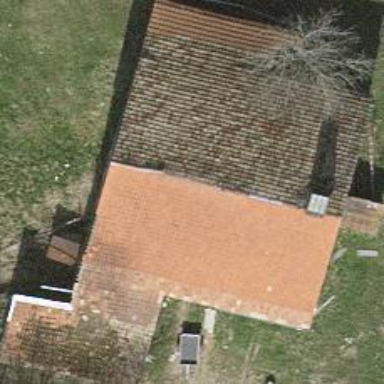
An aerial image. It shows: Farm building.